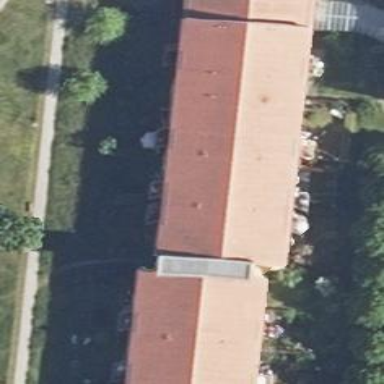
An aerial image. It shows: Red-hued apartment building with hipped roof.